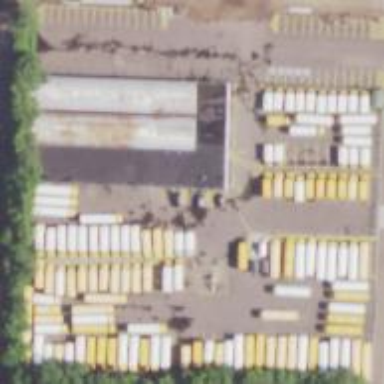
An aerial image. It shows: Depot area.